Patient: sex F, age 71
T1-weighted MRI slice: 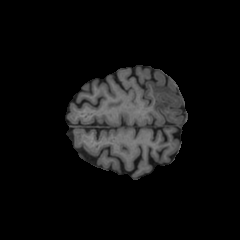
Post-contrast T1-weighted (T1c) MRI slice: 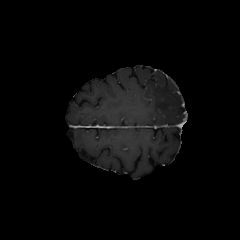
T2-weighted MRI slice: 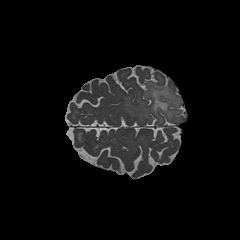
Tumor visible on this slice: yes
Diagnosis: Astrocytoma, IDH-mutant
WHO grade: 2